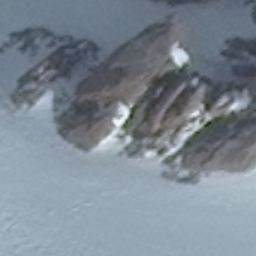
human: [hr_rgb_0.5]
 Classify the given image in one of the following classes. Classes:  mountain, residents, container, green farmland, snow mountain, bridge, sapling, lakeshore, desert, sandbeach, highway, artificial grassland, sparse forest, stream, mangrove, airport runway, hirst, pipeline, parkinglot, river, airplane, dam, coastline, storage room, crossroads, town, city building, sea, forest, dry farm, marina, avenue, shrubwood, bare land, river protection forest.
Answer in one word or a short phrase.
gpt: snow mountain